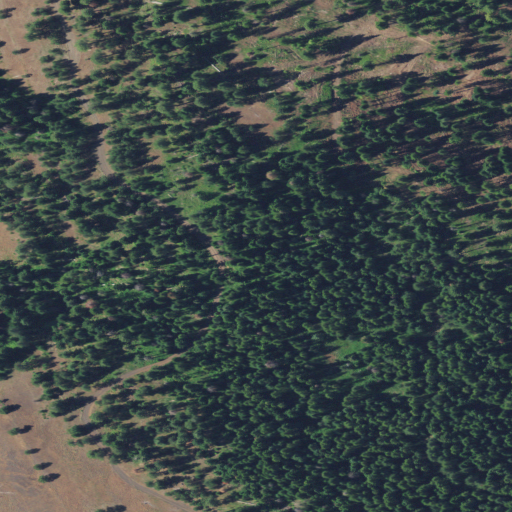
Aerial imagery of ridge(s) in Oregon named Finley Ridge containing evergreen forest and grassland